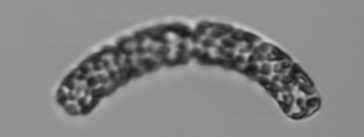
Label: Guinardia_striata